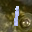
Label: 1